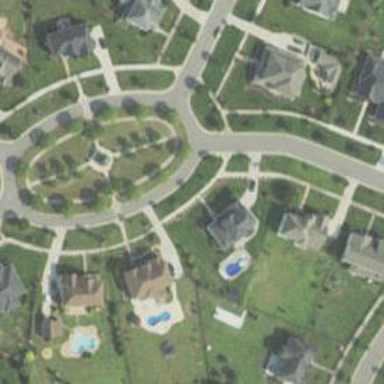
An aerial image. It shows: Residential road that intersects with roundabout.